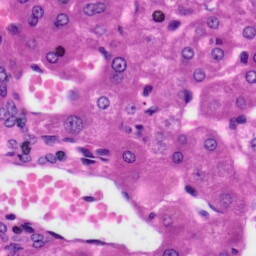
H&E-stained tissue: Liver